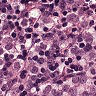
Metastatic tissue present: yes